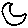
Label: moon